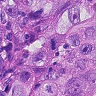
Metastatic tissue present: yes